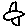
Label: bird